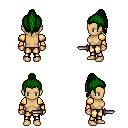
a pixel art fantasy rpg character, female body template, human, tanned skin, gold arm armor, gold greaves, green long topknot hairstyle, dagger, four views (front, back, left, right), 2x2 character sprite sheet, small pixel art, hard edges, no anti-aliasing